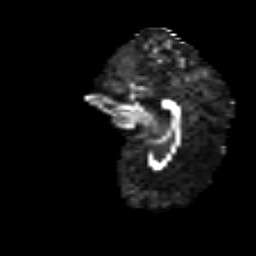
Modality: FA
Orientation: sagittal
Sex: female
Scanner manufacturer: siemens
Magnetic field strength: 3 T
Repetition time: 5 s
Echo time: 0.071 s